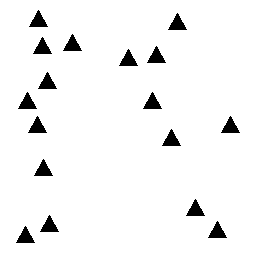
Squares: 0
Triangles: 17
Stars: 0
Total shapes: 17